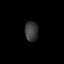
Tissue: prostate
Cell type: Fibroblasts
Senescence score: 0.7566
Nuclear area (px): 259
Mean DAPI intensity: 58.27